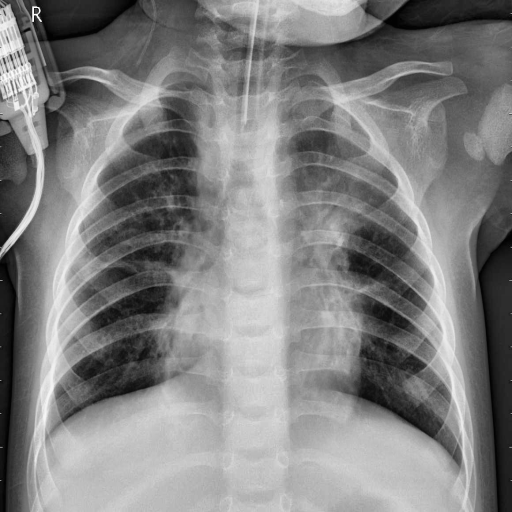
Finding: PNEUMONIA